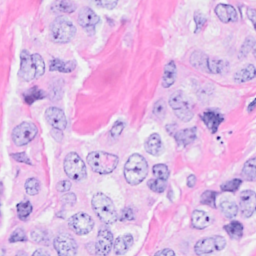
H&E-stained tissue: Breast